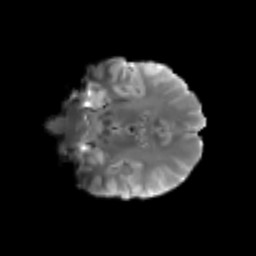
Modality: T2w
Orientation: coronal
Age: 47
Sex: male
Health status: healthy
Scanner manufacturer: siemens
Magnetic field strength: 3 T
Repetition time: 3.6 s
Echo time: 0.092 s